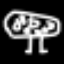
Label: mushroom